Question: How do I select all nodes from an XML in sql?
XML:
'''
<value>
<TradeId>5555</TradeId>
<Account>SomeAccount</Account>
<Book>1</Book>
<LocalCcy>XXXX</LocalCcy>
<ValuationCcy>XXXX</ValuationCcy>
<PVLocal>44444444</PVLocal>
<PresentValue>44444444</PresentValue>
<InstrumentCode>XXXXXXXXX</InstrumentCode>
</value>
'''
My SQL (that doesnt work):
'''
SELECT tradeRef.value('.','varchar(50)') AS strValue
FROM @xmlData.nodes('data/value') AS trades(tradeRef)
CROSS APPLY tradeRef.nodes('.') AS legColumns(nameRef)
'''
This gives me all values but in one row...I would like one row per value..
Can you help me?
EDIT:
Requested output (just two first nodes here...):

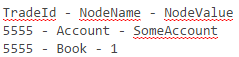
Answer: You can try this approach:
'''
declare @xmlData xml
select @xmlData = '<data><value>
<TradeId>5555</TradeId>
<Account>SomeAccount</Account>
<Book>1</Book>
<LocalCcy>XXXX</LocalCcy>
<ValuationCcy>XXXX</ValuationCcy>
<PVLocal>44444444</PVLocal>
<PresentValue>44444444</PresentValue>
<InstrumentCode>XXXXXXXXX</InstrumentCode>
</value></data>'
select
t.c.value('./text()[1]', 'nvarchar(100)') as strValue
from @xmlData.nodes('//value/child::node()') as t(c)
'''